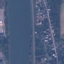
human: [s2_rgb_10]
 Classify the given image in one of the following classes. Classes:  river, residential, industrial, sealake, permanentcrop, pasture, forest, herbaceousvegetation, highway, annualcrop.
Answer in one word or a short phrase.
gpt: River